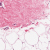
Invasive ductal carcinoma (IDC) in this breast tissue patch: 0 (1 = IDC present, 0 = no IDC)